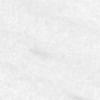
Label: no_change